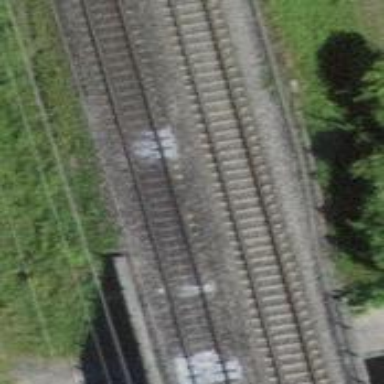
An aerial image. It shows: Single-track railway with electrified contact lines.